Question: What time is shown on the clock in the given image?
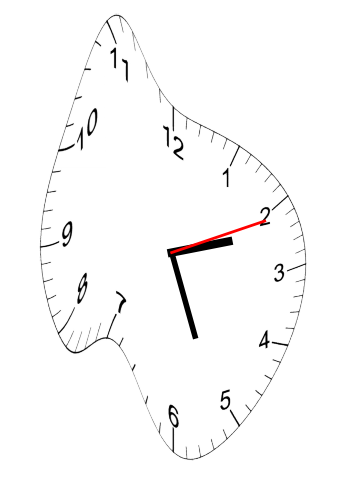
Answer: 02:26:11